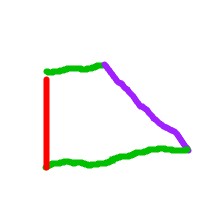
Shape: trapezoid